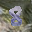
Label: 8